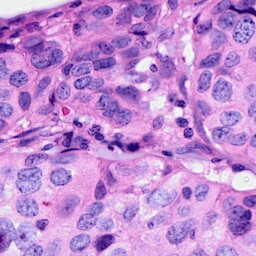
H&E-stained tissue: Breast